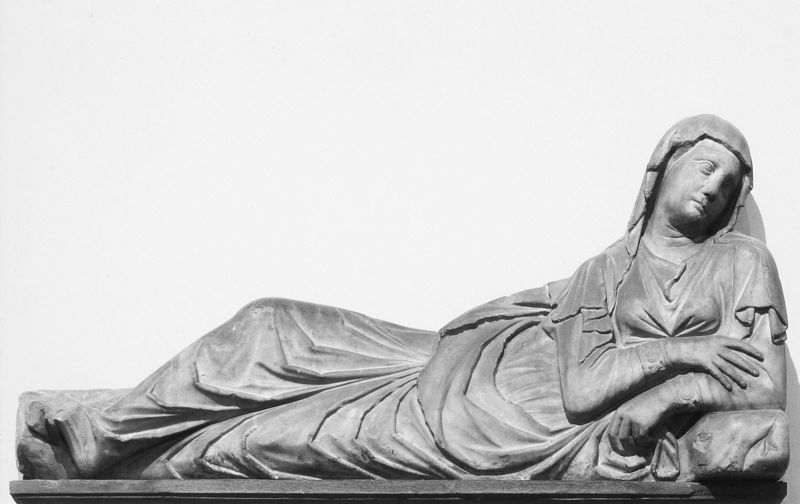
Titel: Maria der Geburt der ehemaligen Florentiner Domfassade, linkes Nebenportal
Künstler: Arnolfo di Cambio
Institution: Florenz, Museo dell’Opera del Duomo
Schlagwörter: hand, kopf, umhang, weiß, brust, busen, finger, frau, kleid, marmor, mund, nase, blick, schleier, tuch, arm, arme, augen, falten, gesicht, sockel, stein, trauer, hände, kirche, figur, gewand, traurig, skulptur, statue, relief, liegen, ruhen, kissen, weib, kopftuch, büste, faltenwurf, plastik, liegend, liegende, verschränkt, armbänder, armreif, armreifen, grab, gips, gothik, maria, römisch, grabmal, mamor, lage, ruhend, schüsselfalten, flaten, brusst, en